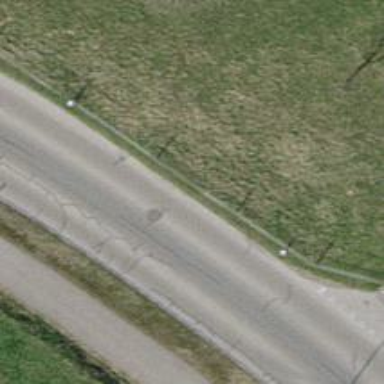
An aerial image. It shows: Secondary road with asphalt surface.